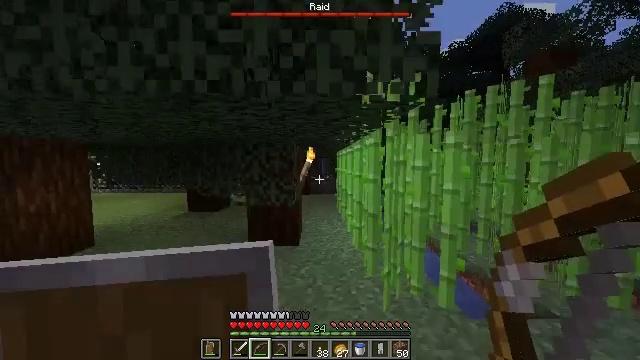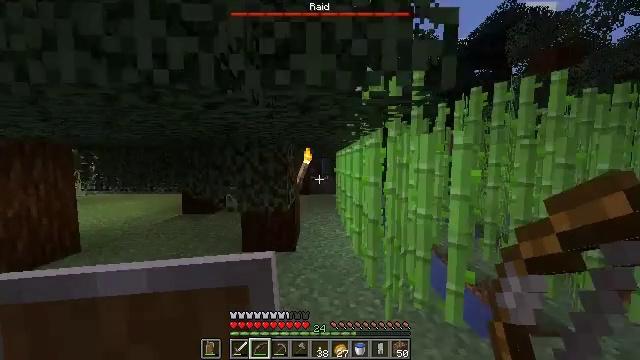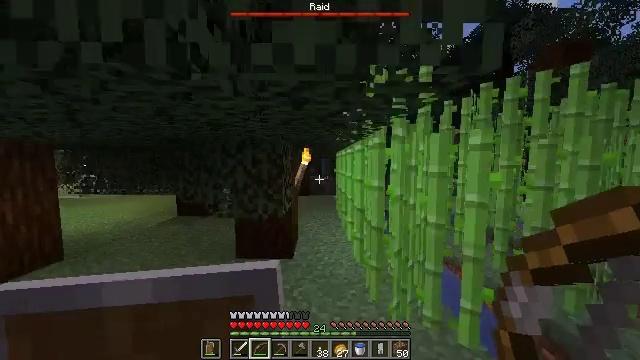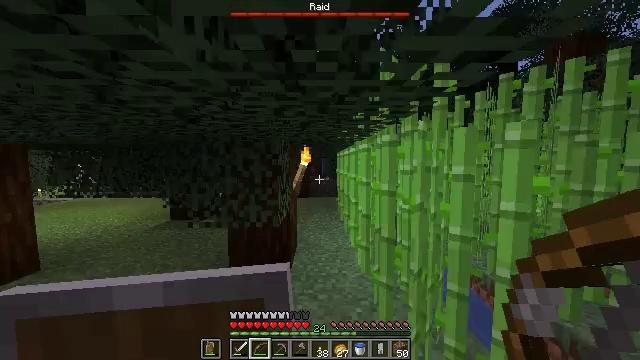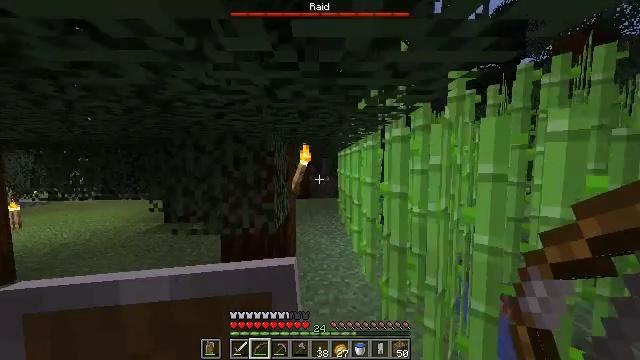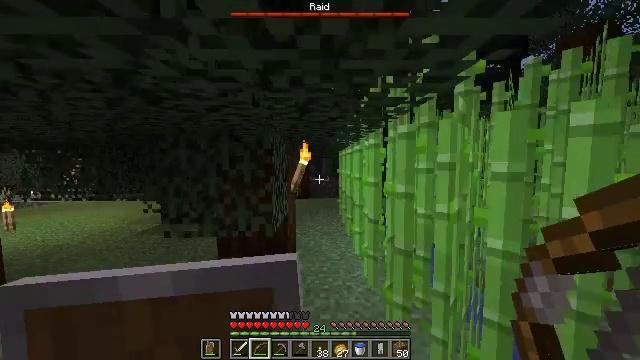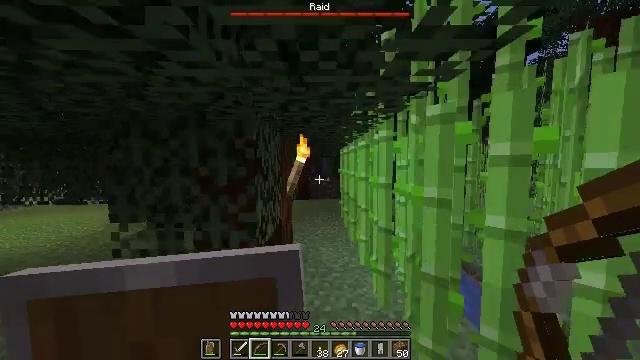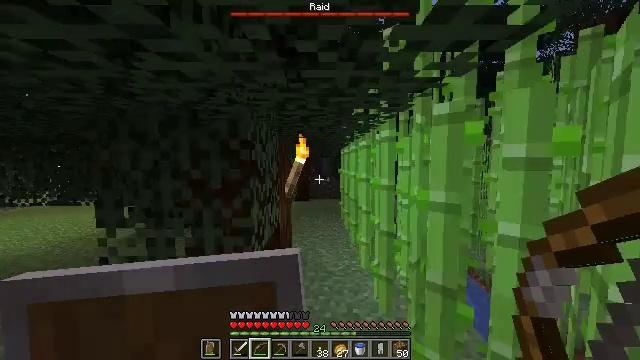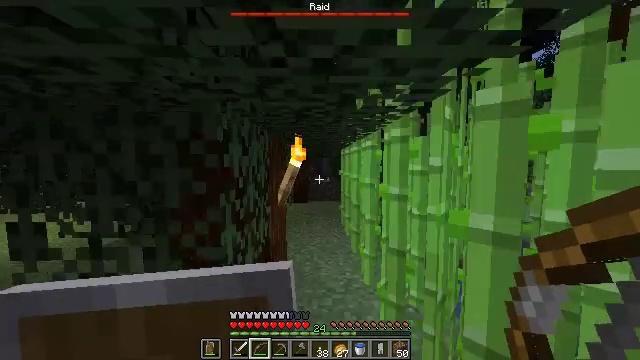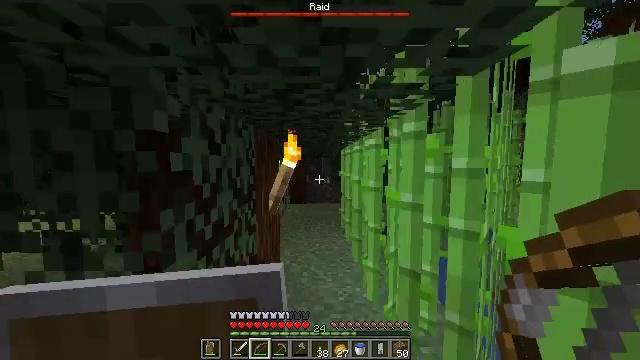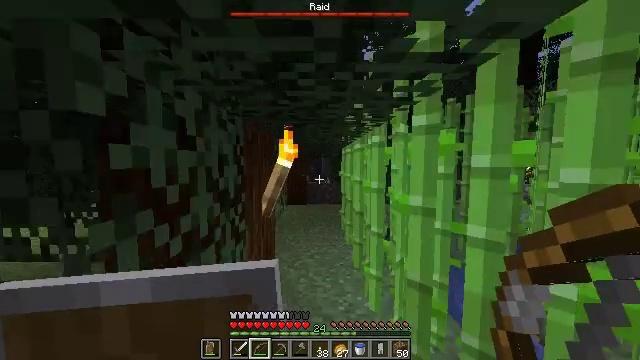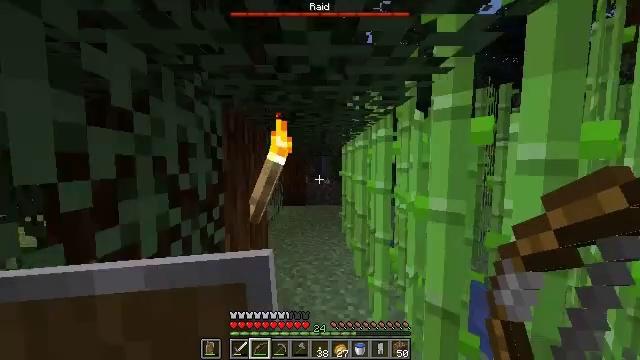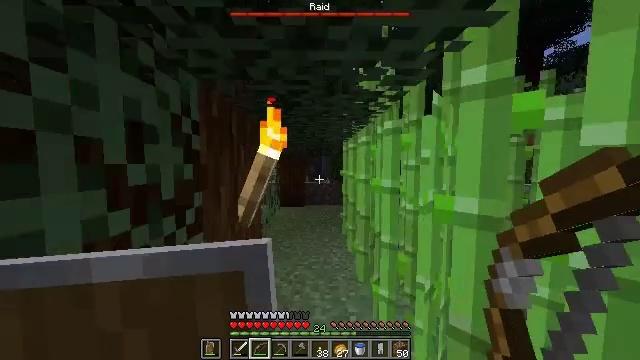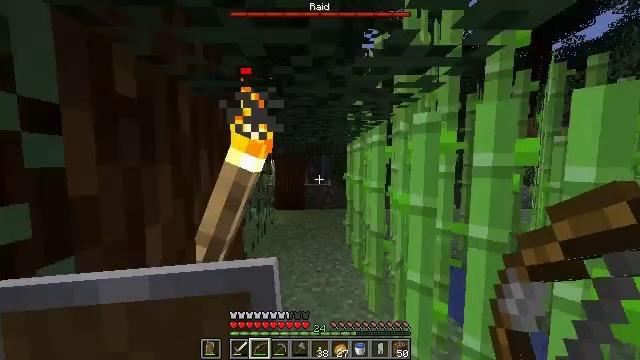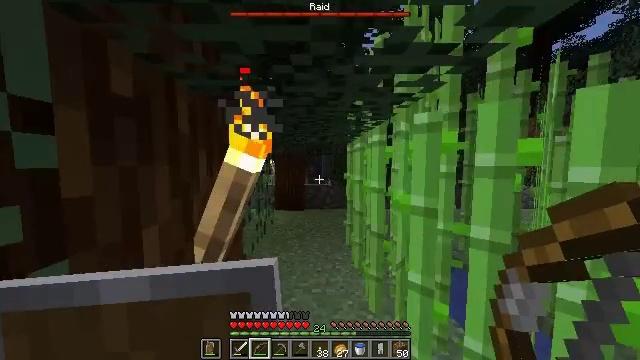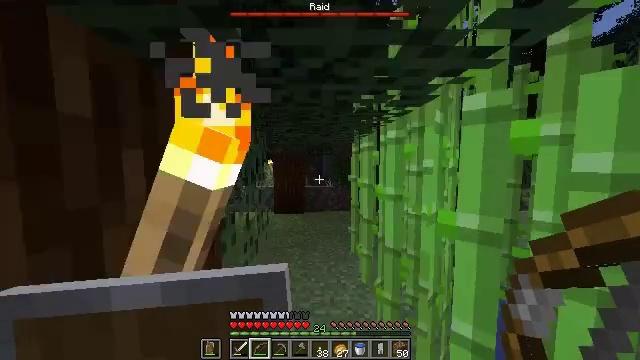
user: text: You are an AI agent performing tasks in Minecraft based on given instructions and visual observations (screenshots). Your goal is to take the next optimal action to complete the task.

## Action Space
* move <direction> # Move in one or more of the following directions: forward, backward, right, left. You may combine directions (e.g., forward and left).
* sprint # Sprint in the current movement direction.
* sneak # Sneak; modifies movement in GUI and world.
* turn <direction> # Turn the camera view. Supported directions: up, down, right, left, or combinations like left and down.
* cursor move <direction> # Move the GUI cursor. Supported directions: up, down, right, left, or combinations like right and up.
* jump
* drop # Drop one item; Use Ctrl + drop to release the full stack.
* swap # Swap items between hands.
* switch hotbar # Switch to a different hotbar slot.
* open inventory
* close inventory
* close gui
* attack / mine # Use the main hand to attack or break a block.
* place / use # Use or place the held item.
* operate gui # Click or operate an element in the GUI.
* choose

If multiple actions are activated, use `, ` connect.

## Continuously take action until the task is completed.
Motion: motion action
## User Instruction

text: Punch the spruce leaves to get saplings.
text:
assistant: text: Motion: move forward
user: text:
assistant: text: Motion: move forward
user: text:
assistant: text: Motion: move forward
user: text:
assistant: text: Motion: move forward
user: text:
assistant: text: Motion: move forward
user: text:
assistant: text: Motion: move forward
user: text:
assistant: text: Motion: move forward
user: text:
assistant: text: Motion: move forward
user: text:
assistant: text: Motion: move forward
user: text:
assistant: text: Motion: move forward
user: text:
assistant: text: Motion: move forward
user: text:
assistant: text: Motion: move forward
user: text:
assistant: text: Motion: move forward
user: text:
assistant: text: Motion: move forward
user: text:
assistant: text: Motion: move forward
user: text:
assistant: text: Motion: move forward
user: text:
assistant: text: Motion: move forward
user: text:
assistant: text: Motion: move forward
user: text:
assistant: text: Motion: move forward
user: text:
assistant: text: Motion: move forward, turn right
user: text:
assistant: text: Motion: move forward
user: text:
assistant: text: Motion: move forward, turn right
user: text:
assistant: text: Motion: move forward, turn right
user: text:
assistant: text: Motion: move forward
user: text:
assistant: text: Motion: move forward, turn right
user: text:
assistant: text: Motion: move forward, turn right
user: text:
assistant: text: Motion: move forward, turn right
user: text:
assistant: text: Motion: move forward, turn right
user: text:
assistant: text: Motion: move forward, turn right
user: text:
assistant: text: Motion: move forward, turn right and down